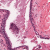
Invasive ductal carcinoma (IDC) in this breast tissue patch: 0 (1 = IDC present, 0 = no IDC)